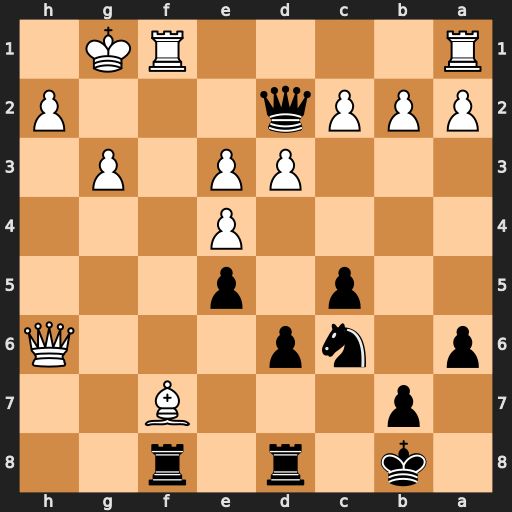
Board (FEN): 1k1r1r2/1p3B2/p1np3Q/2p1p3/4P3/3PP1P1/PPPq3P/R4RK1
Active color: b
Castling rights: -
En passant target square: -
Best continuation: Rh8 Rf2 Qxf2+ Kxf2 Rxh6